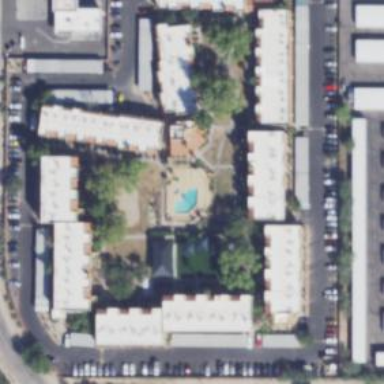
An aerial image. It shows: Residential area with apartments.